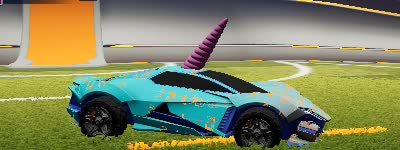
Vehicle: werewolf